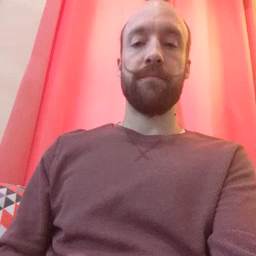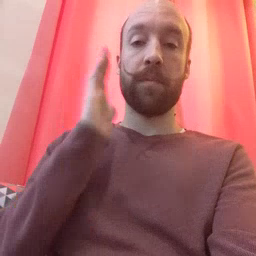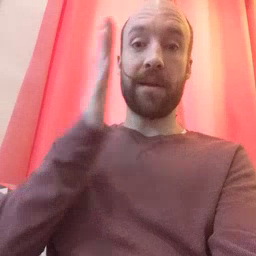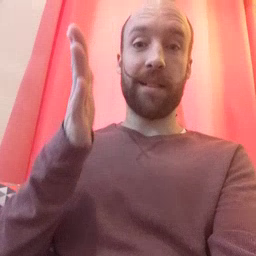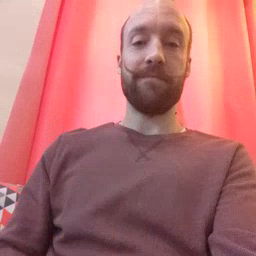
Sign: will